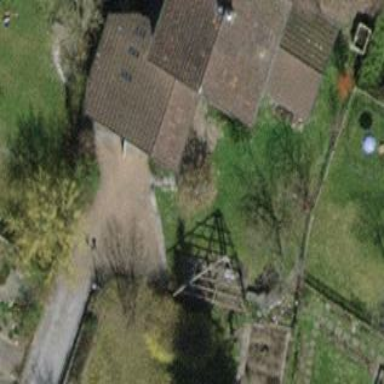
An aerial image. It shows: Detached building.